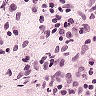
Metastatic tissue present: no